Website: walmart
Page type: billing-address
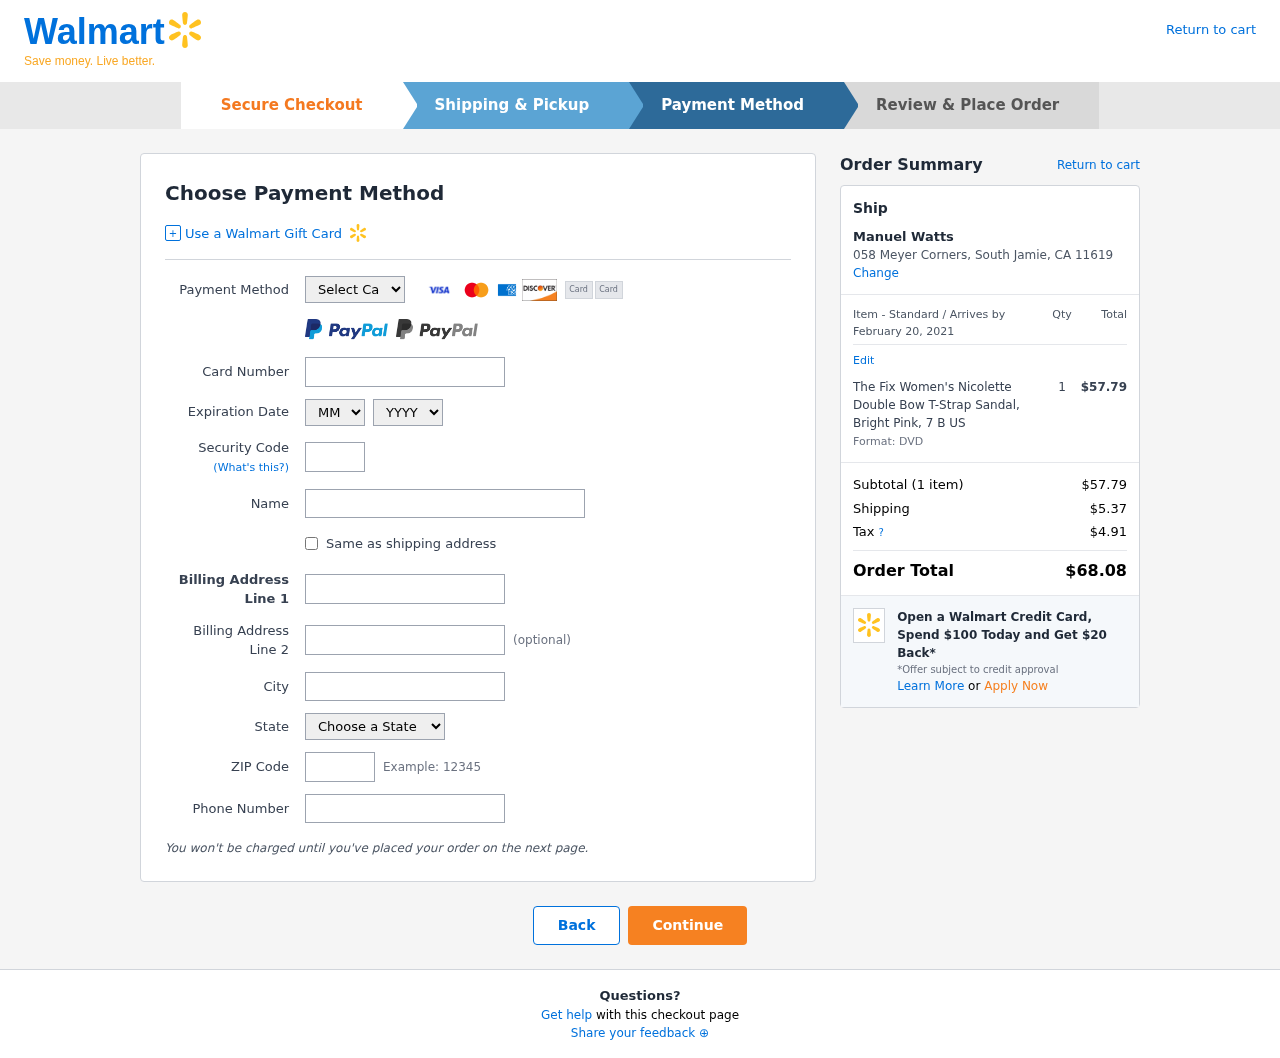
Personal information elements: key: PII_CARD_CVV
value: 840
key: PII_CARD_EXPIRY_MONTH
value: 06
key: PII_CARD_EXPIRY_YEAR
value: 27
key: PII_CARD_NUMBER
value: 4016 5881 7647 4797
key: PII_CARD_TYPE
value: Visa
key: PII_CITY
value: South Jamie
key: PII_CITY_STATE_ZIP
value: South Jamie, CA 11619
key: PII_FULLNAME
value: Manuel Watts
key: PII_PHONE
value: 8483643066
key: PII_POSTCODE
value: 11619
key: PII_STATE
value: California
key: PII_STREET
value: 058 Meyer Corners
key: PII_FULLNAME2
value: Manuel Watts
Product elements: key: PRODUCT1_NAME
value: The Fix Women's Nicolette Double Bow T-Strap Sandal, Bright Pink, 7 B US
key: PRODUCT1_PRICE
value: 57.79
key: PRODUCT1_QUANTITY
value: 1
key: PRODUCT1_DESC
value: Format: DVD
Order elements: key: ORDER_DELIVERY_DATE
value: February 20, 2021
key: ORDER_NUM_ITEMS
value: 1
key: ORDER_SUBTOTAL
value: $57.79
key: ORDER_SHIPPING_COST
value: $5.37
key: ORDER_TAX
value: $4.91
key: ORDER_TOTAL
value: $68.08